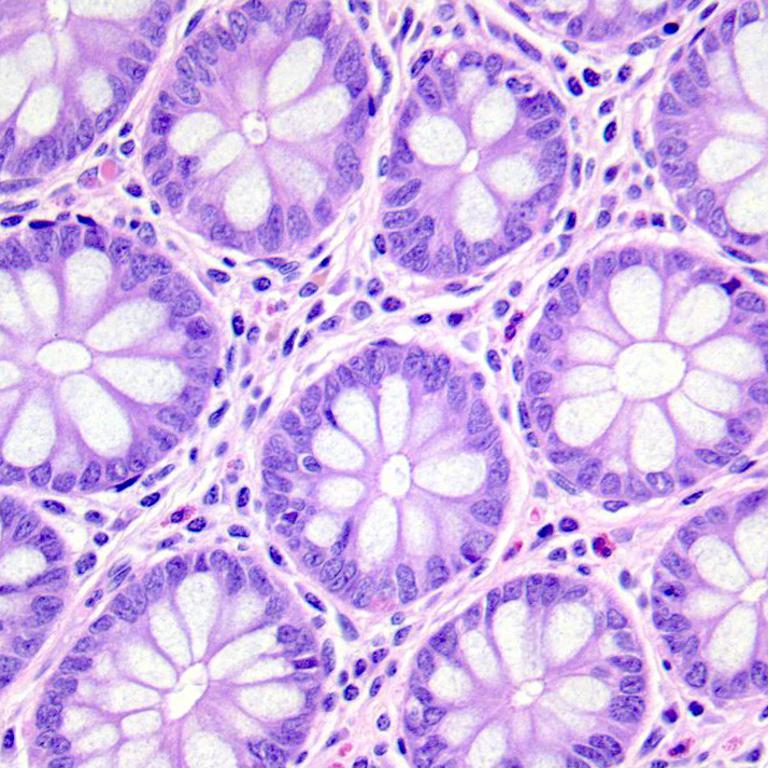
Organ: colon
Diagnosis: benign